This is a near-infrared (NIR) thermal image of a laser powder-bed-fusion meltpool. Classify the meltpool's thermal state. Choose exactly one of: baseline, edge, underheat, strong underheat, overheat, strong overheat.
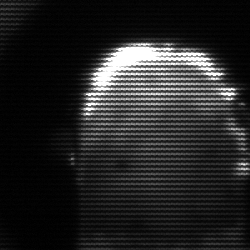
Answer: baseline